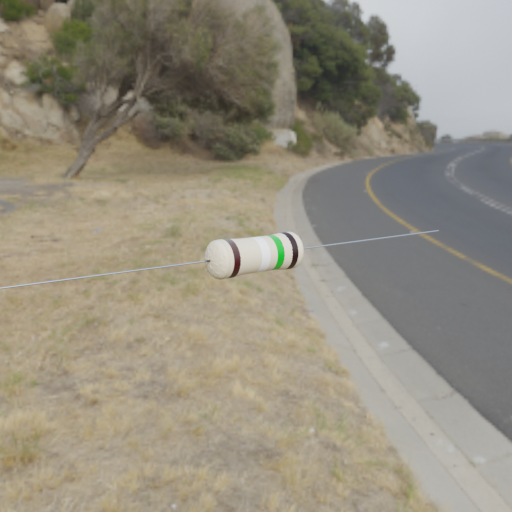
Resistor colour bands (in order): black, white, green, black